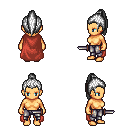
a pixel art fantasy rpg character, female body template, human, tanned skin, maroon cape, metal pants, white long topknot hairstyle, dagger, four views (front, back, left, right), 2x2 character sprite sheet, small pixel art, hard edges, no anti-aliasing